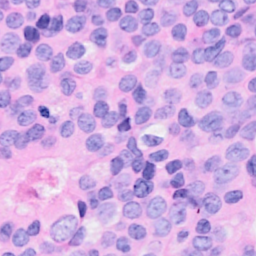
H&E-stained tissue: Breast